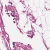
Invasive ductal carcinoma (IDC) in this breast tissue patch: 0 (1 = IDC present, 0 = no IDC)